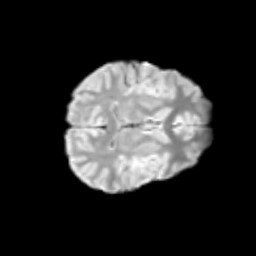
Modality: T2w
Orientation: axial
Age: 13
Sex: female
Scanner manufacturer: siemens
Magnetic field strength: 3 T
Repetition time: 3.8 s
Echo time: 0.07 s